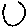
Label: circle